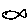
Label: fish